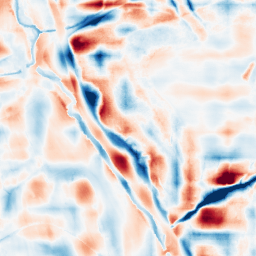
Category: wavelet
Decomposition family: wavelet_reverse_biorthogonal
Decomposition parameters: wavelet: rbio5.5
level: 5
Upsampling method: sinc_hamming
Upsampling parameters: scale: 2
kernel_size: 16
Upsampling scale: 2